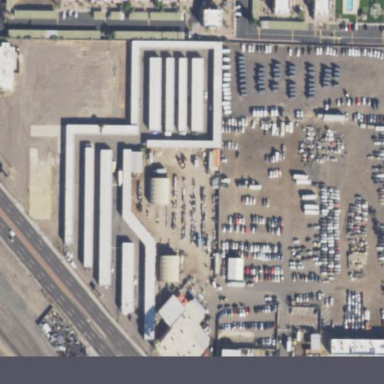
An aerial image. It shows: Storage rental shop.